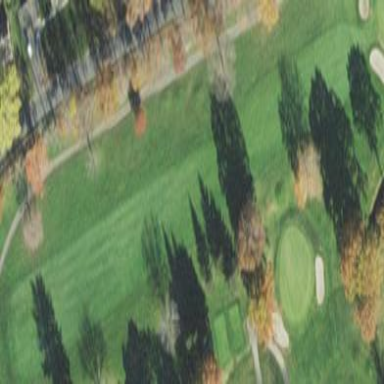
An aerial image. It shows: Grassy fairway on golf course.